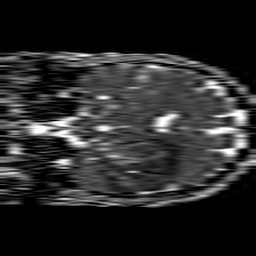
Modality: ADC
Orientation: coronal
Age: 40
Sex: male
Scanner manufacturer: philips
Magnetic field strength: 1.5 T
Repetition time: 4.6 s
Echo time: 0.08517 s